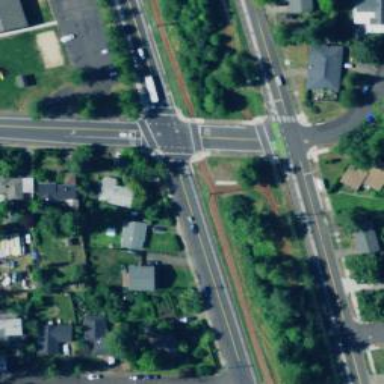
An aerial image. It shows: Marked road crossing.